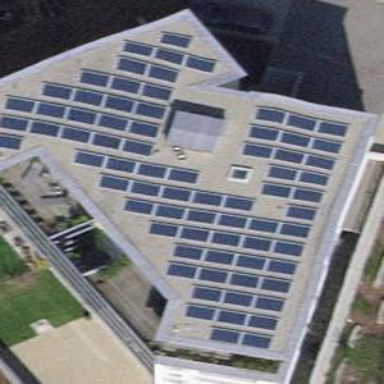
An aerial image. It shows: Small solar photovoltaic panel generator on the roof of building.